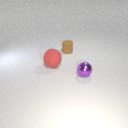
large red rubber sphere to the left of small brown rubber cylinder